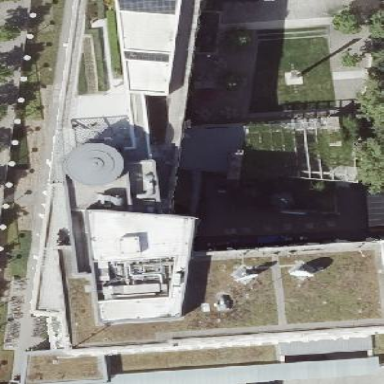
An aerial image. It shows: Embassy building.